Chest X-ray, AP view. Patient: 15 years old, sex M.
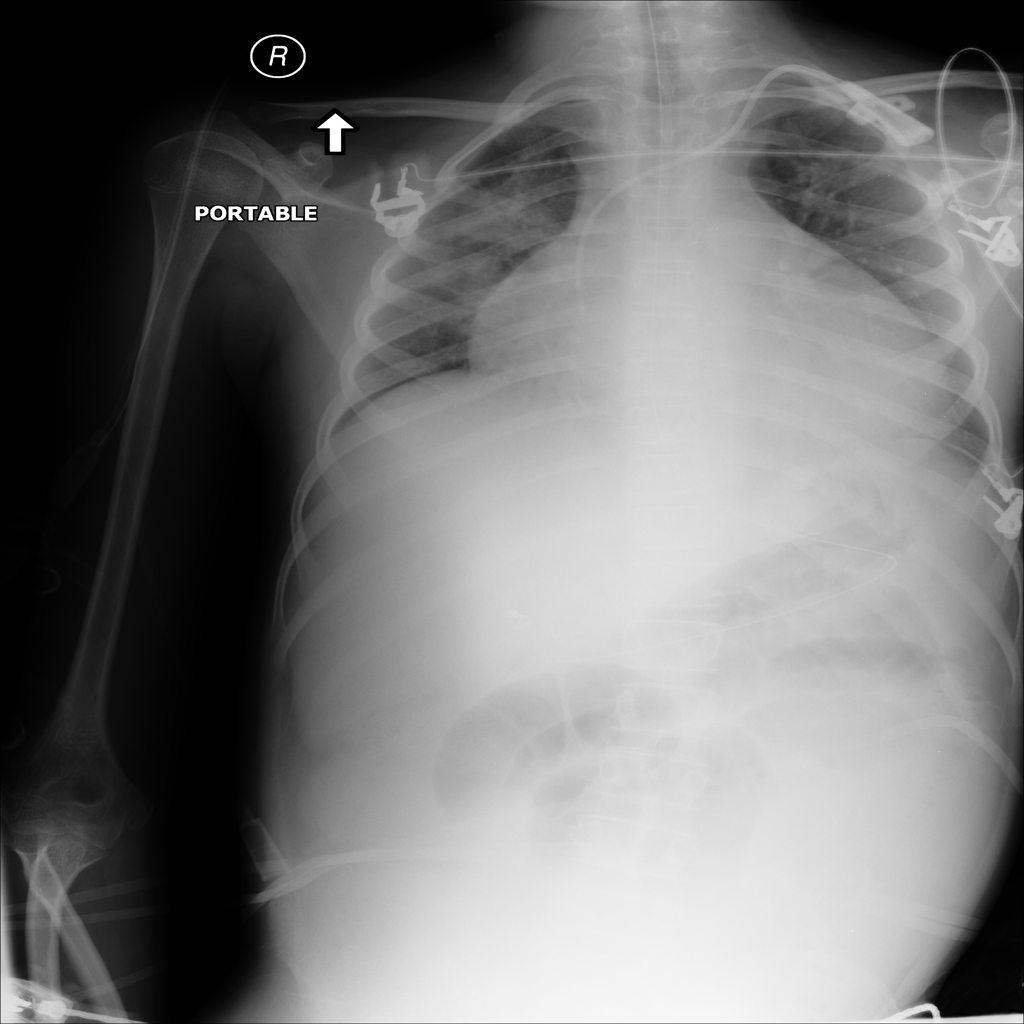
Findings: Cardiomegaly, Infiltration